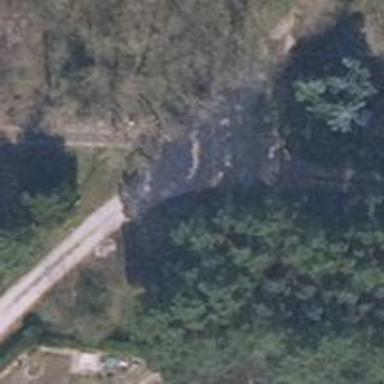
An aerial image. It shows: Service road with grade2 tracktype.